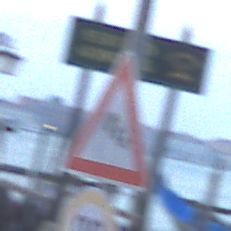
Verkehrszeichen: SeitenwindVonLinks
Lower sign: Geschwindigkeit80
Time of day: Dawn
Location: Outdoor (Urban)
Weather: Clear
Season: NotSpecified
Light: Natural